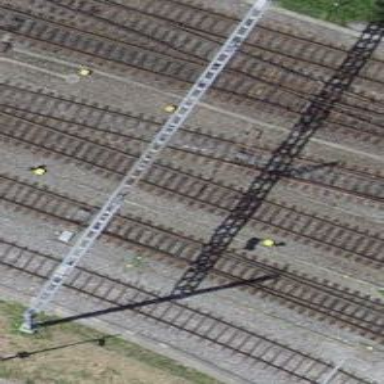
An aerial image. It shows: Single-track electrified railway with contact line.